Aerial crown-view tile of a tropical tree (Barro Colorado Island, Panama), acquired 20240918:
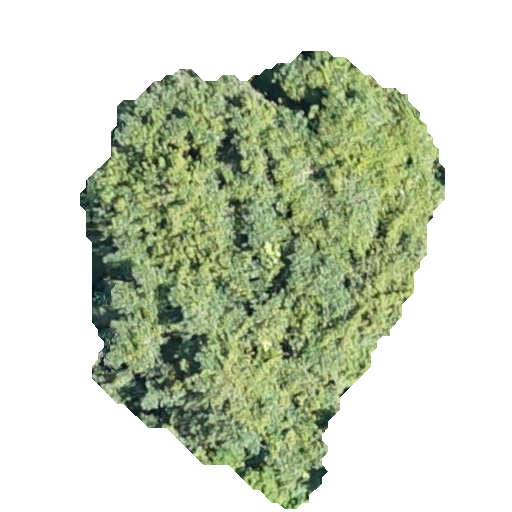
Species: Chrysophyllum cainito
GBIF accepted scientific name: Chrysophyllum cainito
Crown area: 177.516 m²